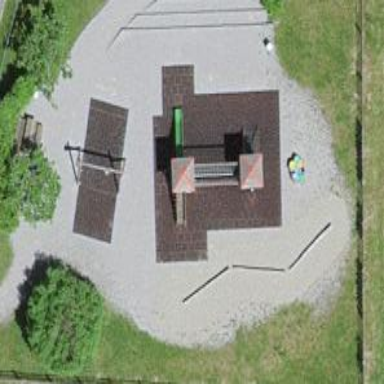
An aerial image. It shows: Playground area for leisure activities on the land.